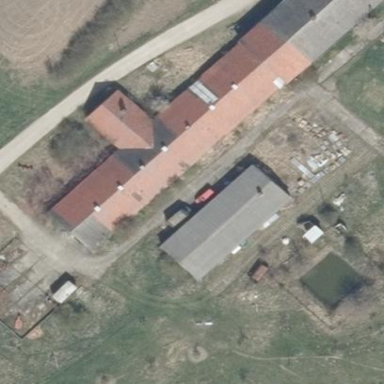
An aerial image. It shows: Group of garages.